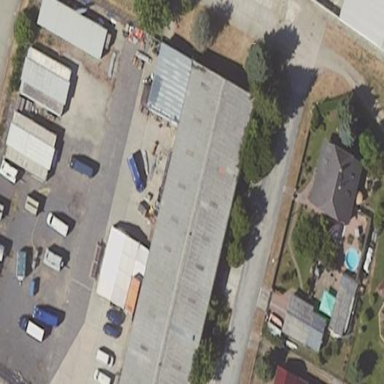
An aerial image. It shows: Warehouse.